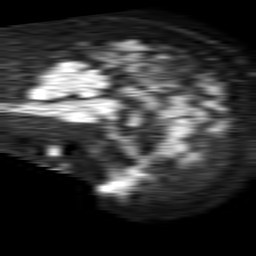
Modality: TRACE
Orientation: sagittal
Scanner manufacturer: philips
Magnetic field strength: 1.5 T
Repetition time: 4.6 s
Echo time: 0.08631 s